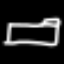
Label: bed